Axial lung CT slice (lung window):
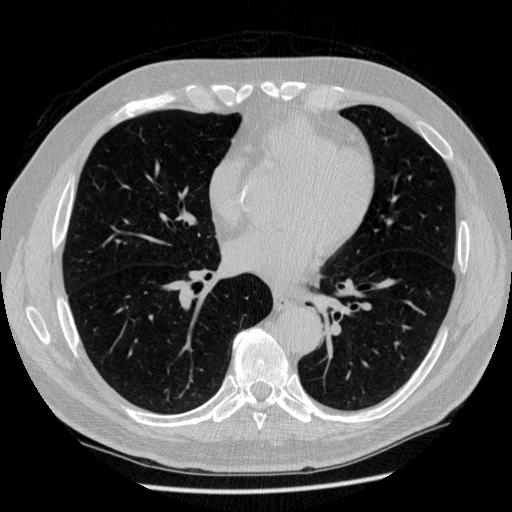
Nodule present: no